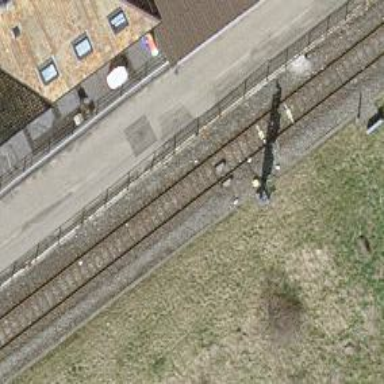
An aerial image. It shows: Single railway track with electrified contact line.